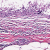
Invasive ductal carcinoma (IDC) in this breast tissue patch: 0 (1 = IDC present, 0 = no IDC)